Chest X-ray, AP view. Patient: 74 years old, sex F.
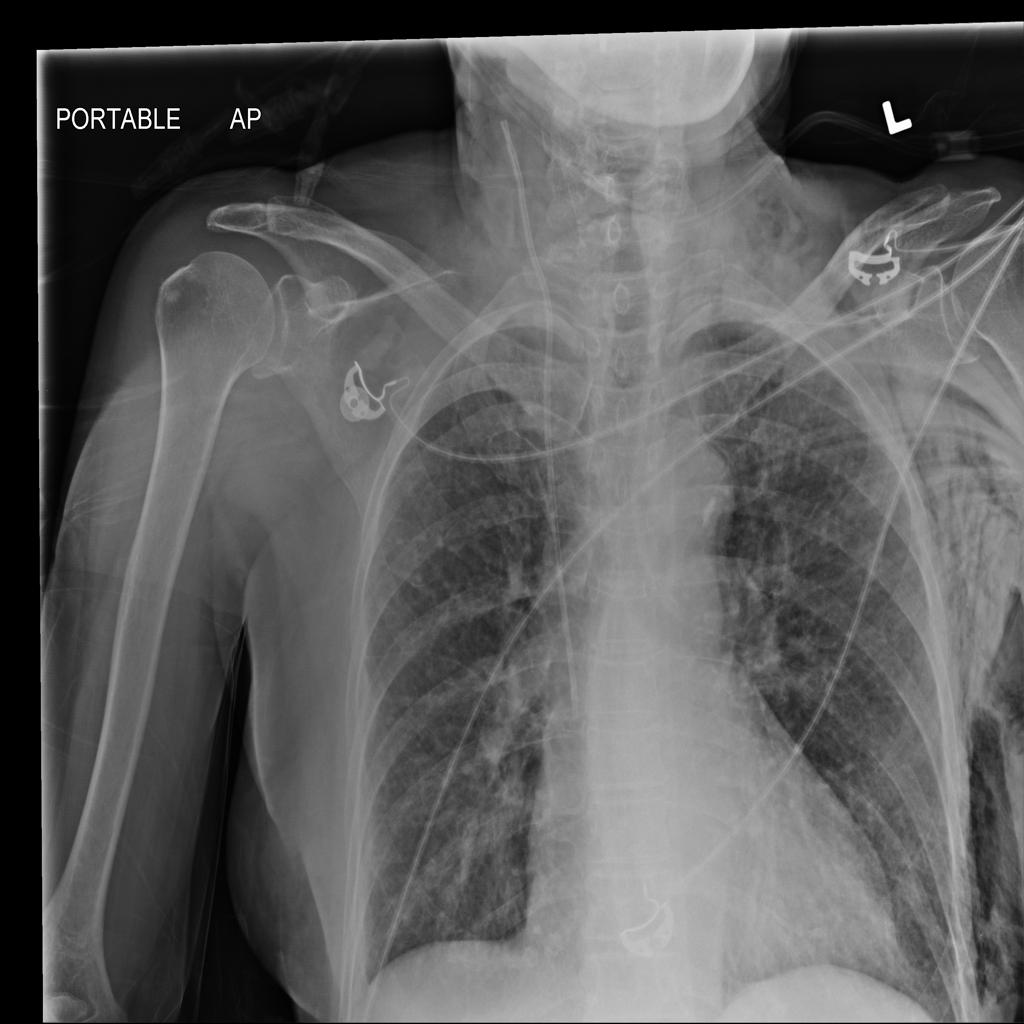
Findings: Emphysema